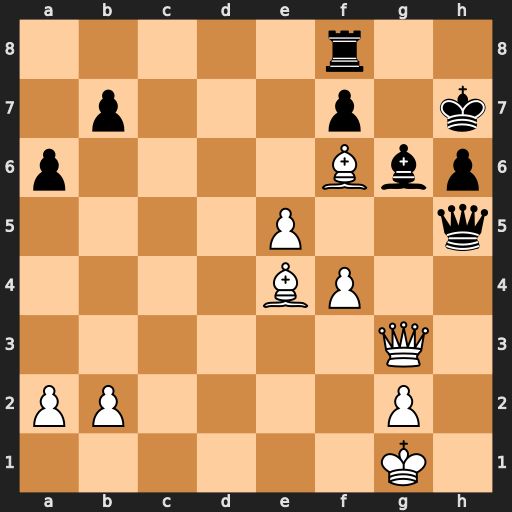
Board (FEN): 5r2/1p3p1k/p4Bbp/4P2q/4BP2/6Q1/PP4P1/6K1
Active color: w
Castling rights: -
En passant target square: -
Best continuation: f5 Qd1+ Kh2